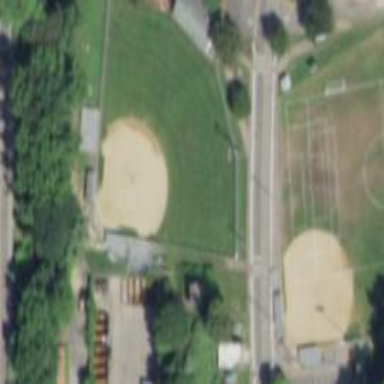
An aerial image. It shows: Baseball pitch for leisure land.